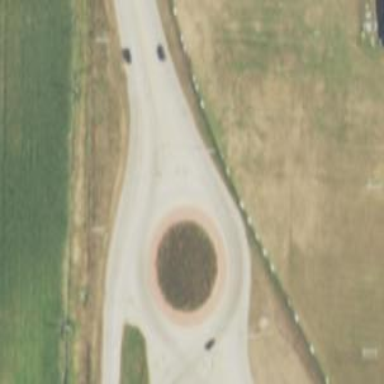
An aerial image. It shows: Secondary road leading to roundabout.